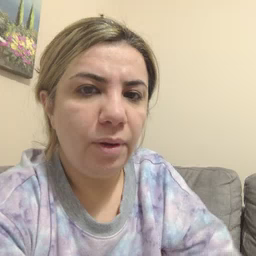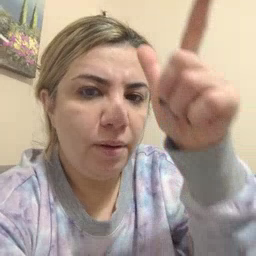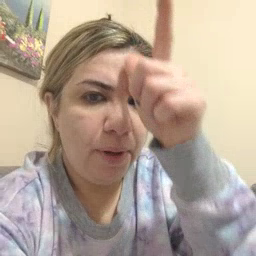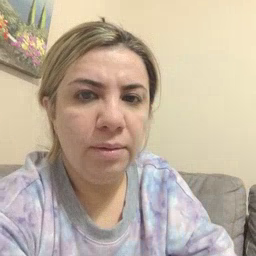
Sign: brother